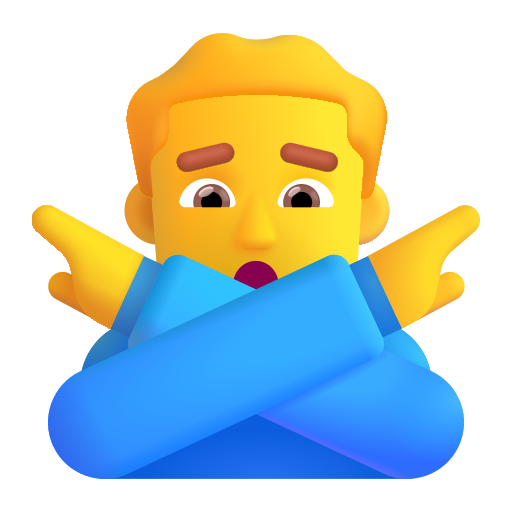
man gesturing no color default